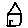
Label: house